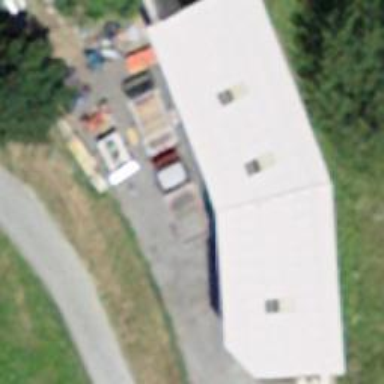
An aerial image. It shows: Rural barn.